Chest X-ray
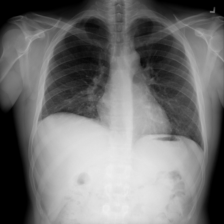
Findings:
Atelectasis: positive
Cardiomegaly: negative
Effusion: negative
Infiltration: negative
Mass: negative
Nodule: negative
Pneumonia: negative
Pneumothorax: negative
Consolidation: negative
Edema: negative
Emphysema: negative
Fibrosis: negative
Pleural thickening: negative
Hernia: negative